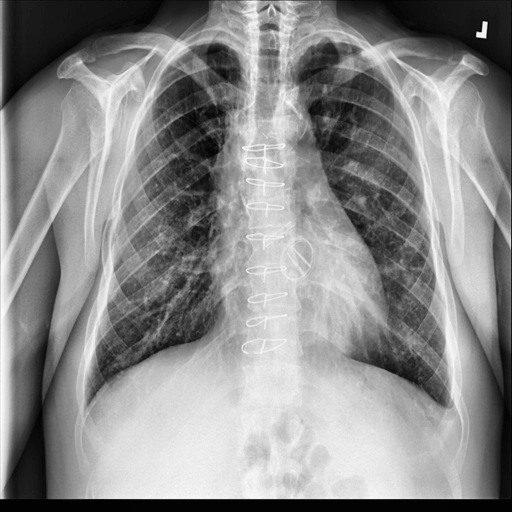
Finding: NORMAL